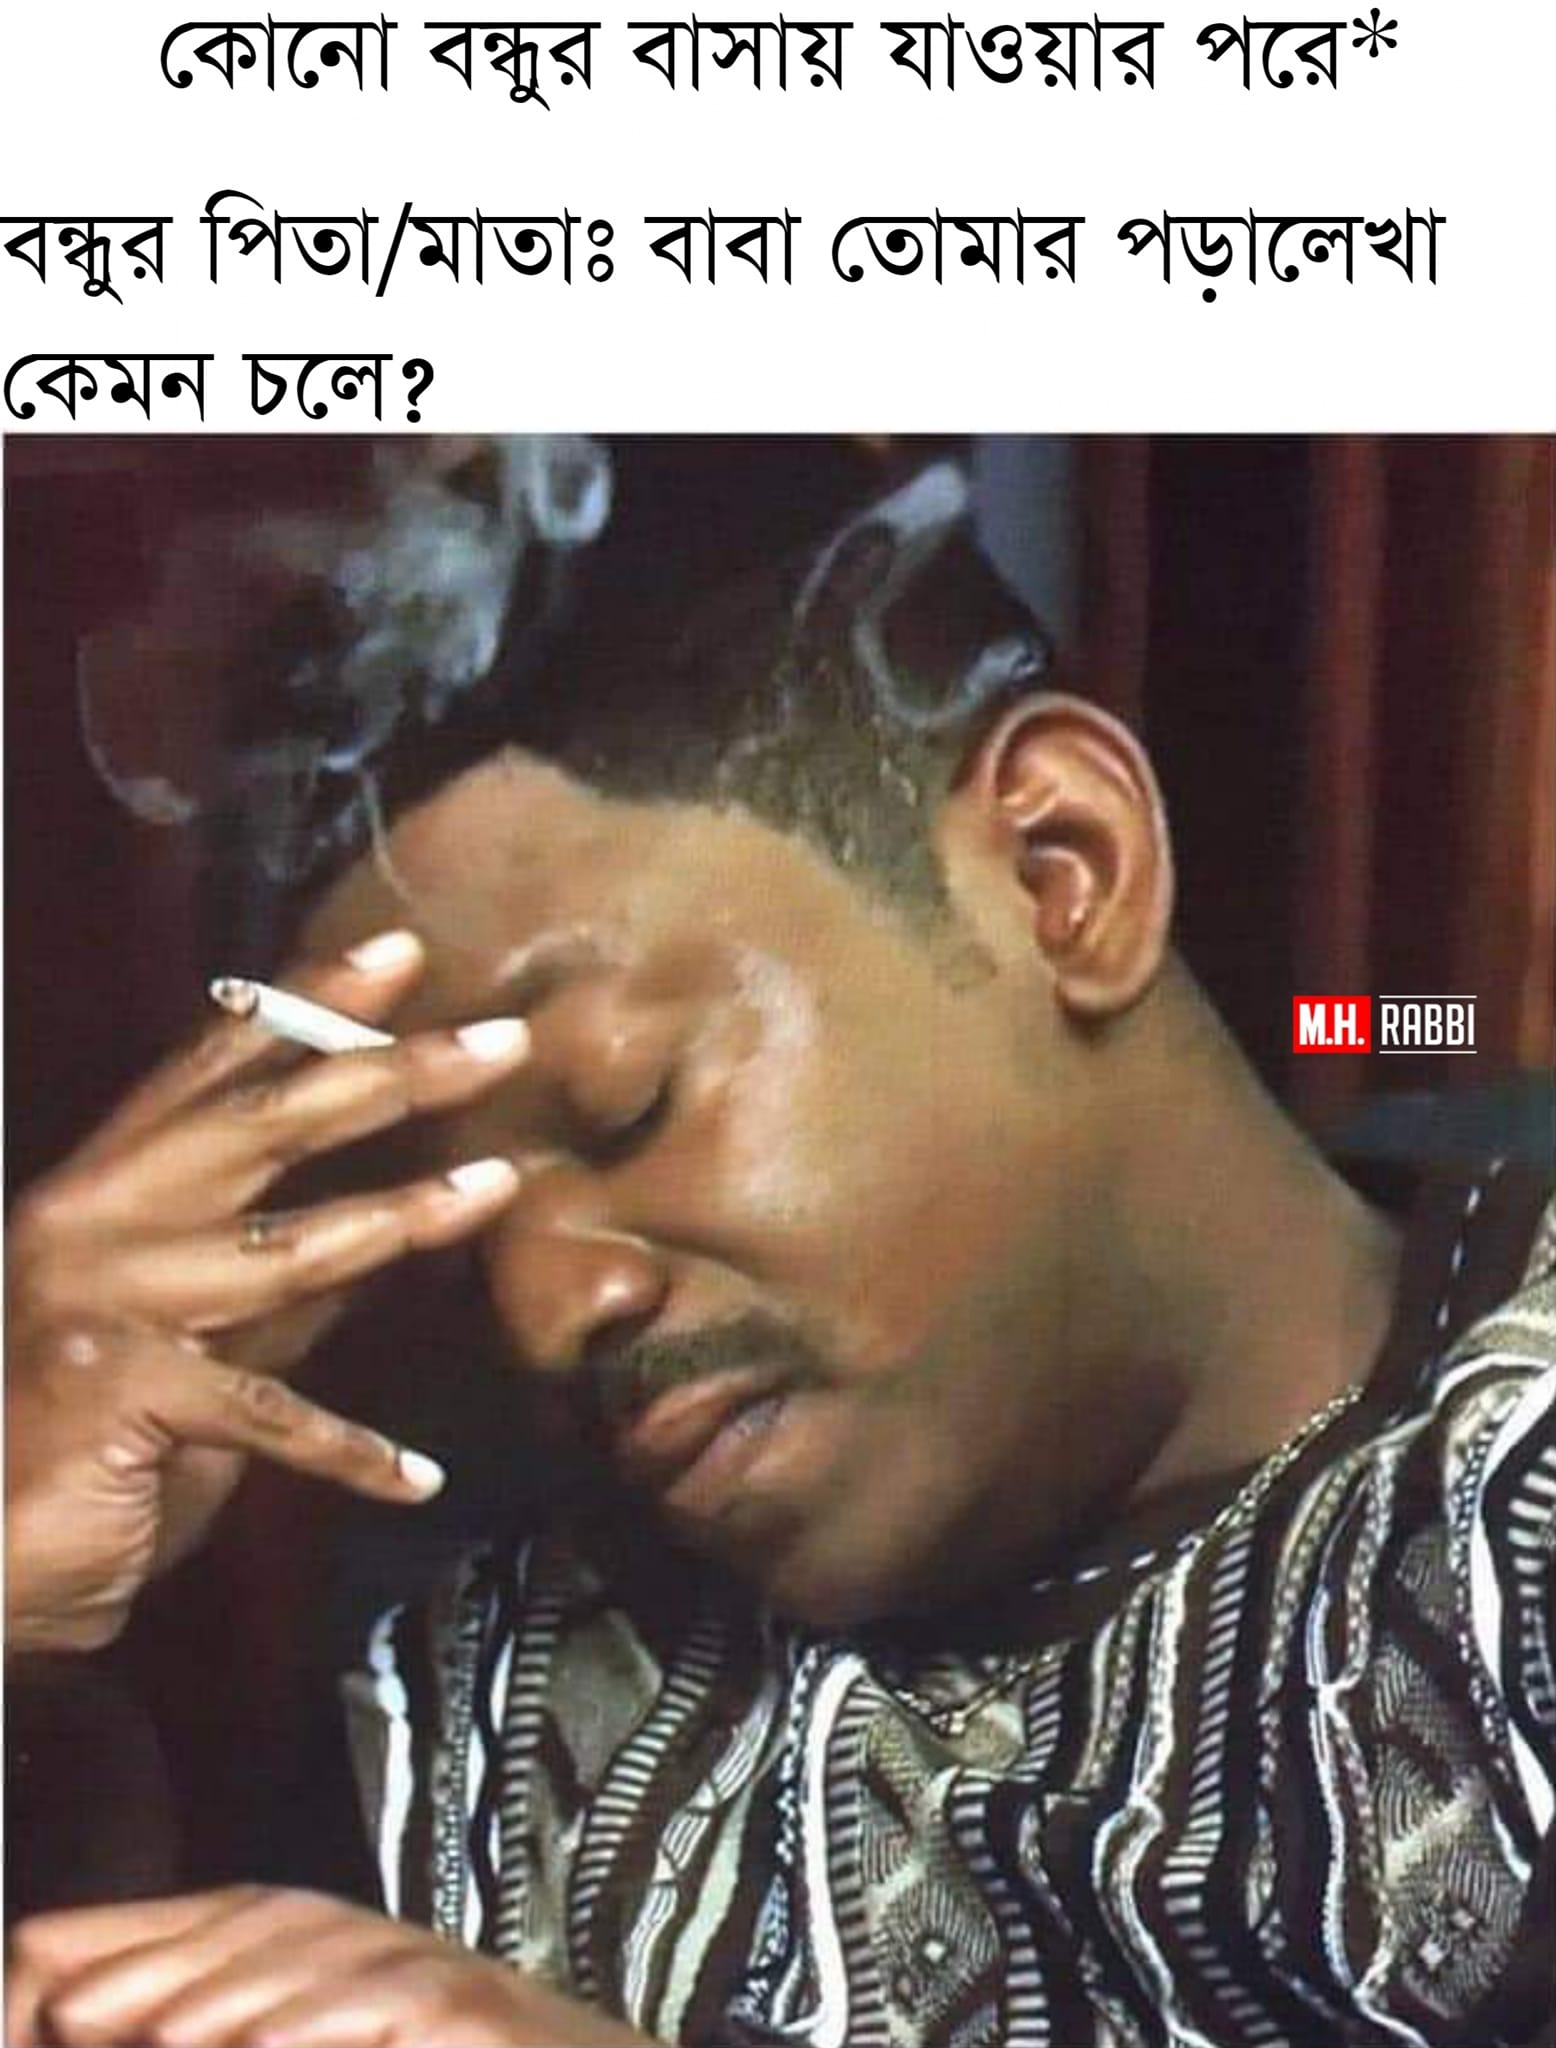
Caption: কোনো বন্ধুর বাসায় যাওয়ার পরে*    বন্ধুর পিতা / মাতাঃ বাবা তোমার পড়ালেখা কেমন চলে?
Label: non-hate